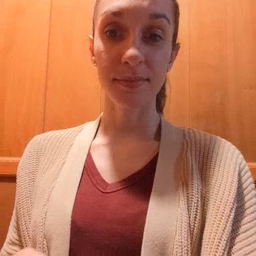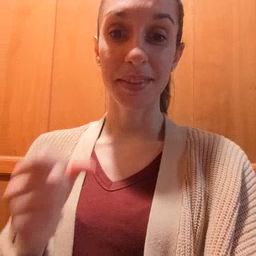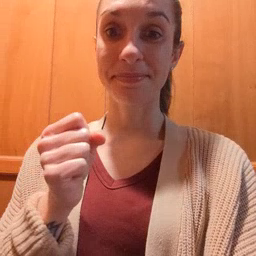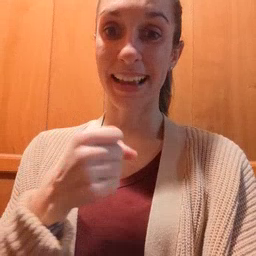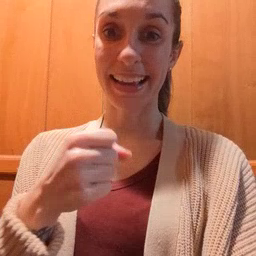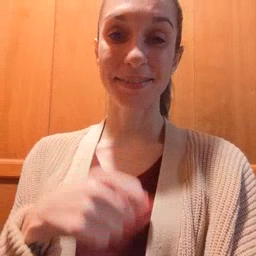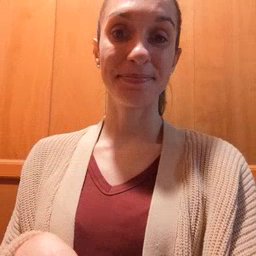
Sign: make